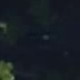
Vehicle type: Car